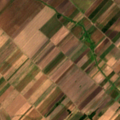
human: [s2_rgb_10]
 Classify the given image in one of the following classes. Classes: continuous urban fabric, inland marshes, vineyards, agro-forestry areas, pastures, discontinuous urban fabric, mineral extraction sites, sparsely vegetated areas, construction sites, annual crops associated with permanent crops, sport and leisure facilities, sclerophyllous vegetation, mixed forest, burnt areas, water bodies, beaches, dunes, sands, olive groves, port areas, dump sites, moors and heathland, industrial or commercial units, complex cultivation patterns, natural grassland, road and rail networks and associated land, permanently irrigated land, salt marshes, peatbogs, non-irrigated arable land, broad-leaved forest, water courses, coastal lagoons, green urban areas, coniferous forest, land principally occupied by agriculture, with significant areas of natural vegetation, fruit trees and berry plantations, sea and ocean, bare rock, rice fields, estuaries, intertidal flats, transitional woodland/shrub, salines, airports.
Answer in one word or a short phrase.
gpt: non-irrigated arable land